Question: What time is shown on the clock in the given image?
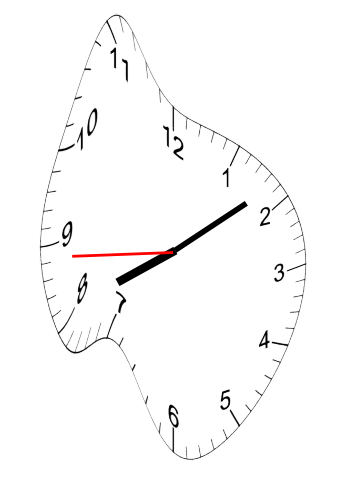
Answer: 08:08:44